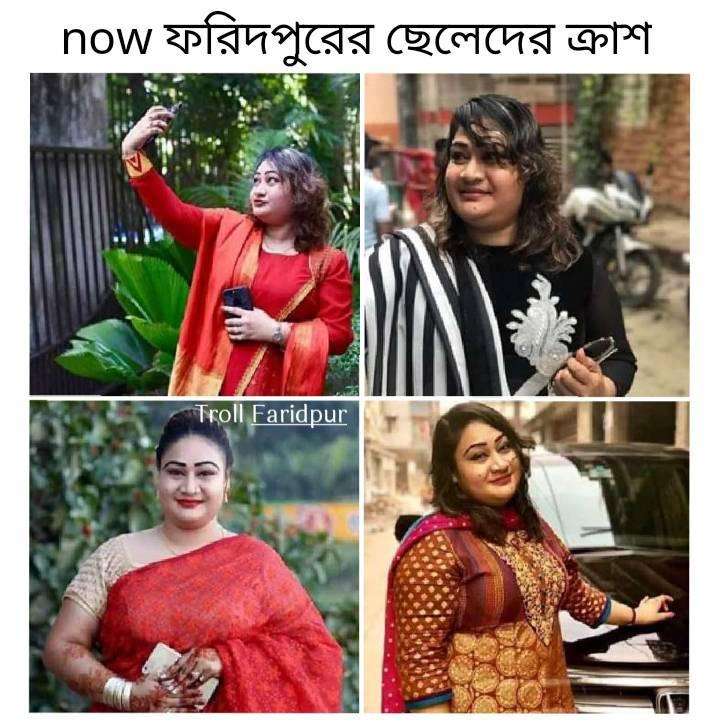
Caption: now ফরিদপুরের ছেলেদের ক্রাশ
Label: hate